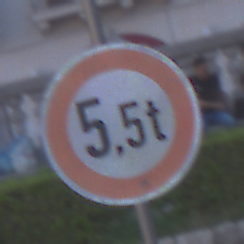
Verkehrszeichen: TatsaechlicheMasse
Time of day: SunriseSunset
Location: Outdoor (Urban)
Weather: PartlyCloudy
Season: NotSpecified
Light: Natural